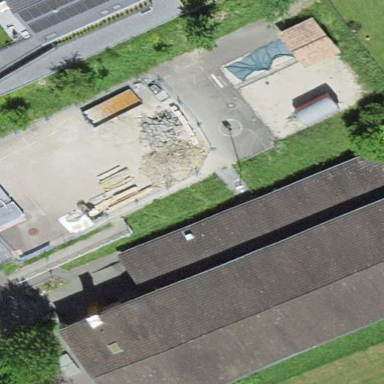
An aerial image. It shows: Sports hall building.